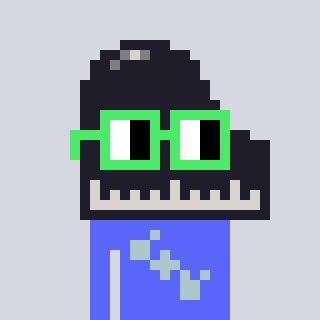
a pixel art character with square light green glasses, a piano-shaped head and a purple-colored body on a cool background